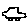
Label: car